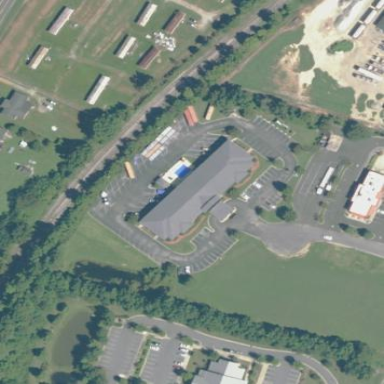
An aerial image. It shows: Hotel building with hipped roof shape.